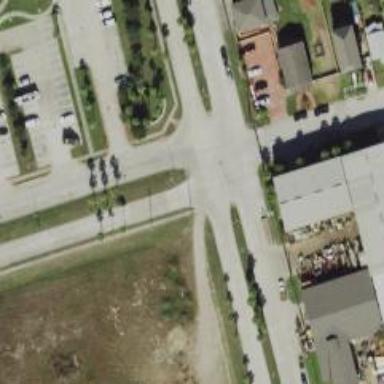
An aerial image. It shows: Tertiary road.